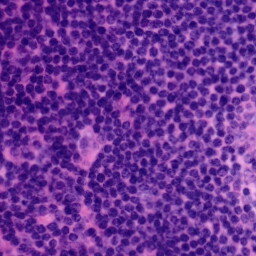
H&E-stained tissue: Tonsil